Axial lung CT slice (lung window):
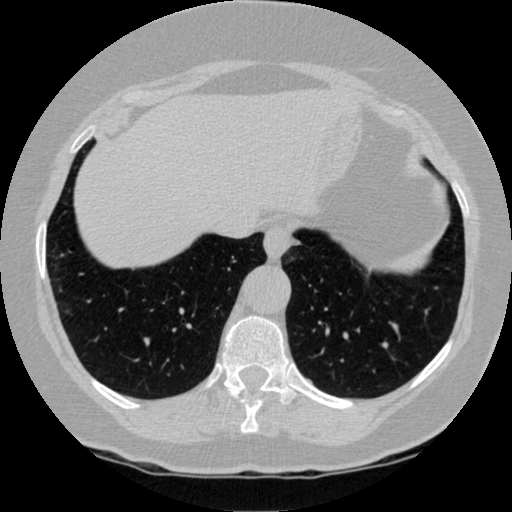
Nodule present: no